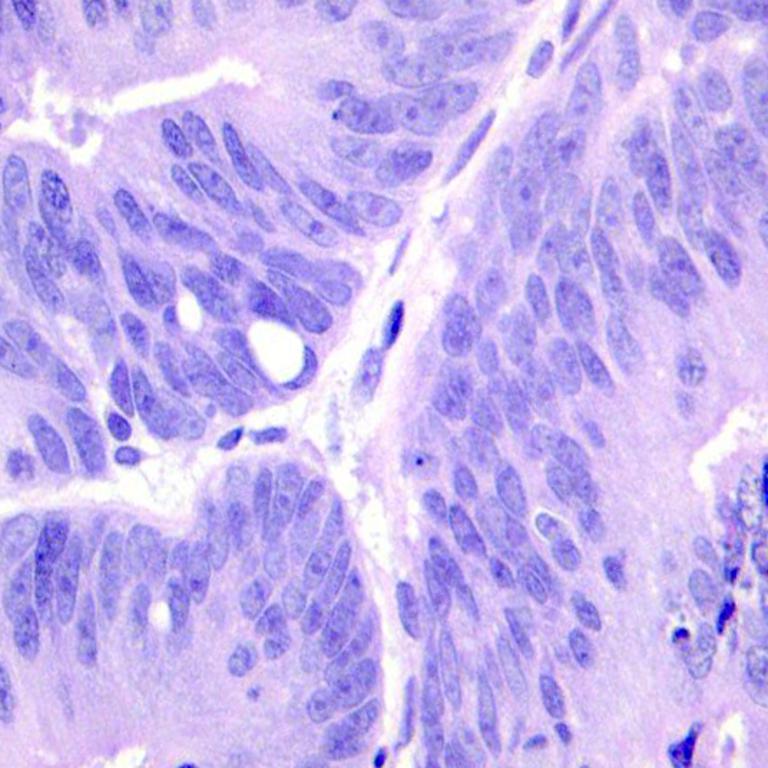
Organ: colon
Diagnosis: adenocarcinomas